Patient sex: M
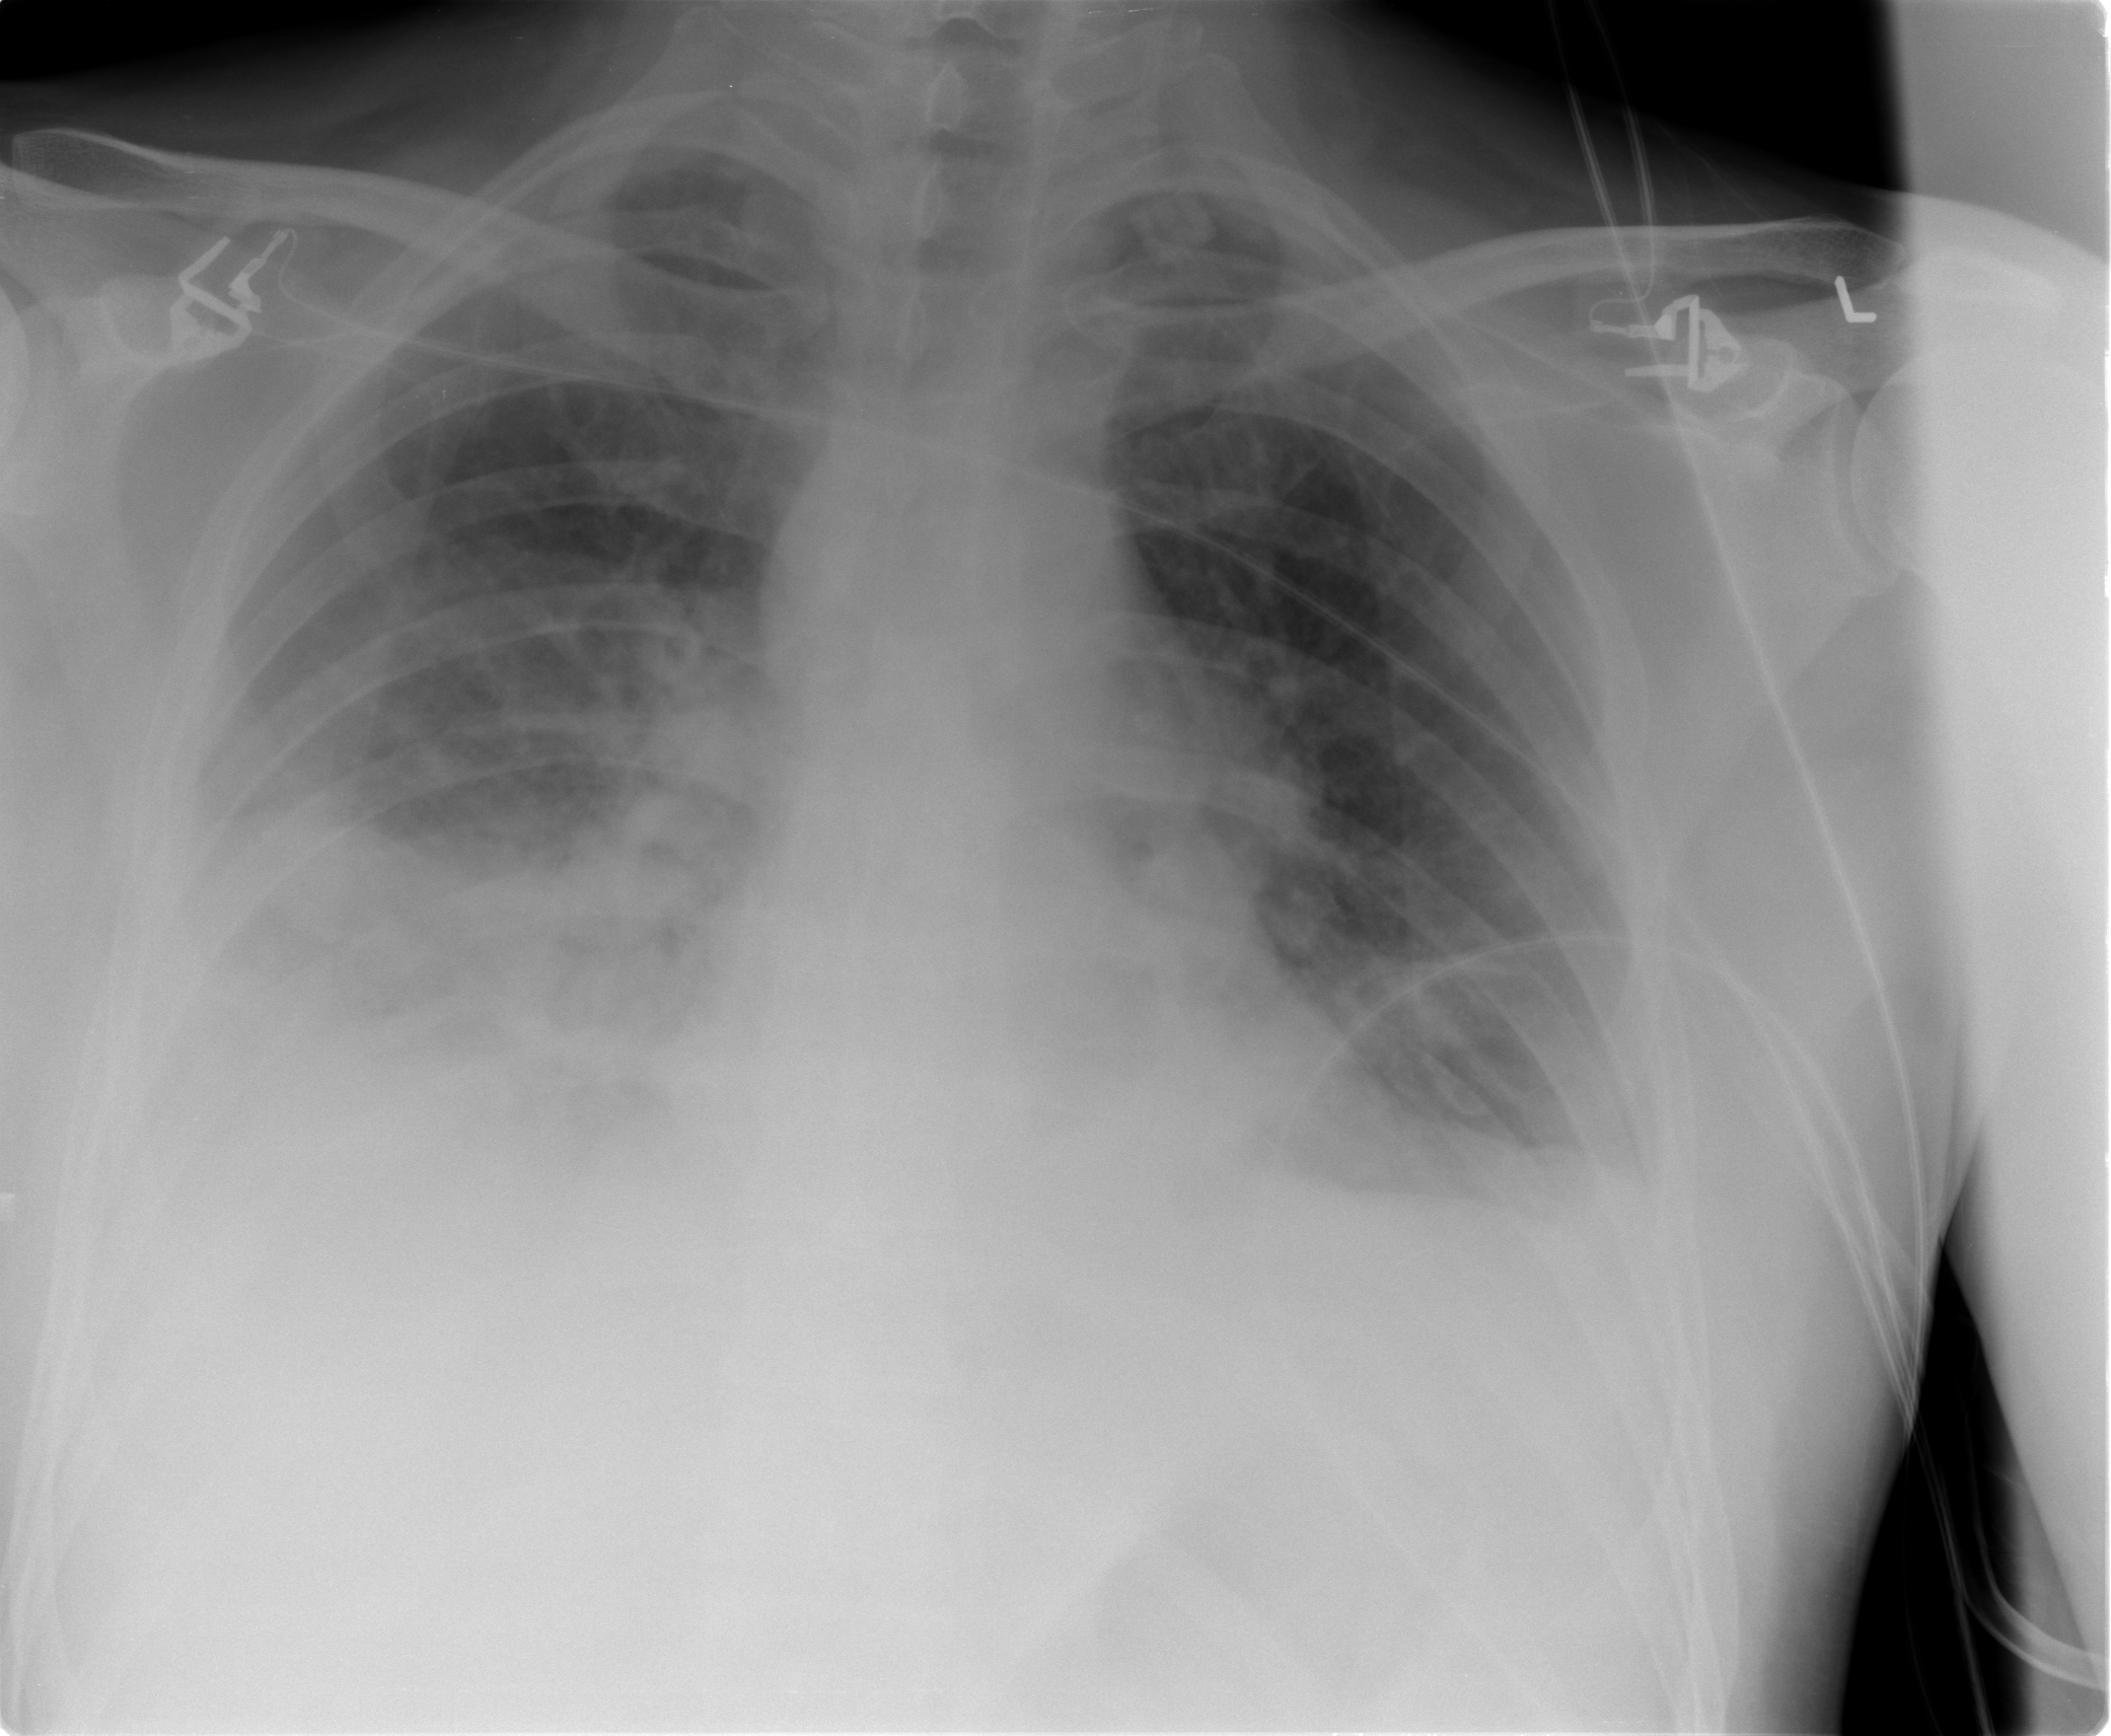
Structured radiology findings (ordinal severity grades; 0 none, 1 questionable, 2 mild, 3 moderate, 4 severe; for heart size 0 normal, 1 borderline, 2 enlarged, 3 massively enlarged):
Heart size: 0
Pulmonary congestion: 3
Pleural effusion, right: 3
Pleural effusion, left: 2
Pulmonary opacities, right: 2
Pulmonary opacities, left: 2
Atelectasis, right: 3
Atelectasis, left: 2